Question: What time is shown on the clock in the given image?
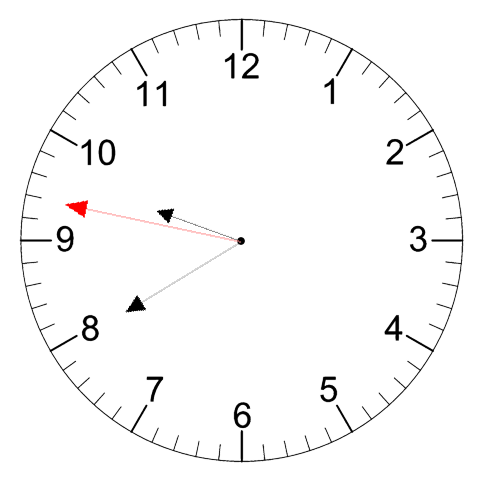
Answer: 09:39:47